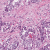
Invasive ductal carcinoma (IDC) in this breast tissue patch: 1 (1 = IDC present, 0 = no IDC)